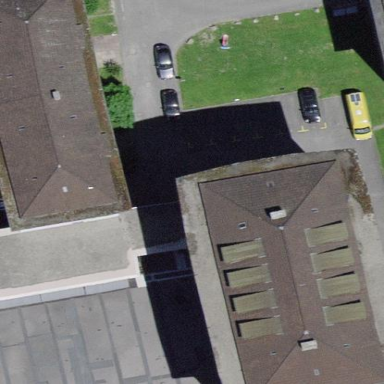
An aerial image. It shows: Hipped roof made of roof tiles on apartment building.